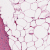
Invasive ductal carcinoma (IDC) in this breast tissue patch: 0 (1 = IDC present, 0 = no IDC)